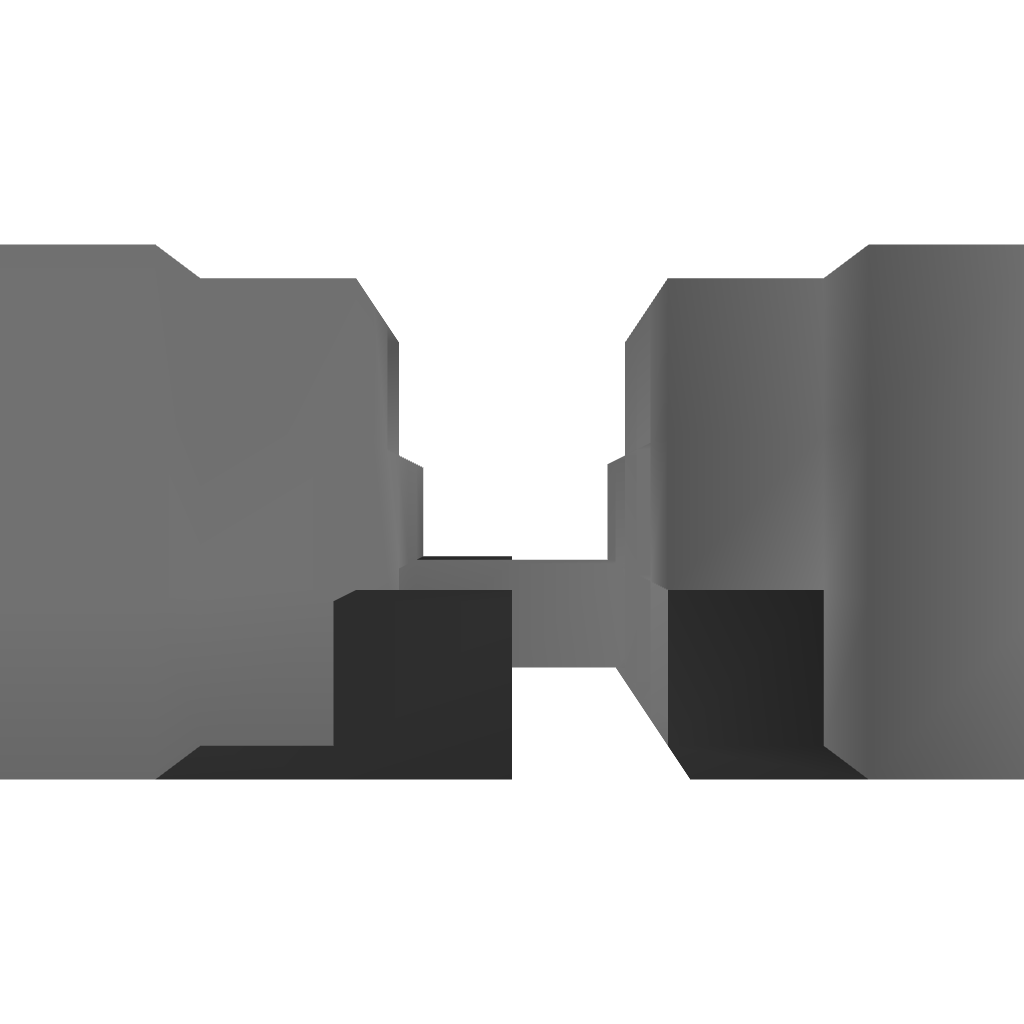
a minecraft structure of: Trap for noobs